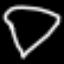
Label: diamond